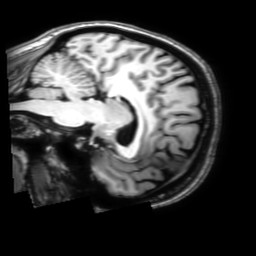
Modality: T1w
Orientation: sagittal
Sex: female
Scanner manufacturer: philips
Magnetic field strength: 3 T
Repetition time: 0.0123 s
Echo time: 0.003475 s